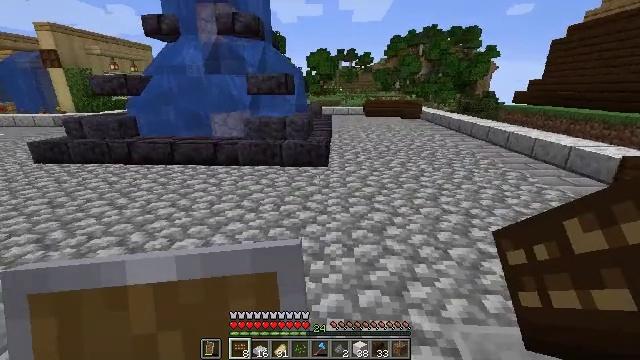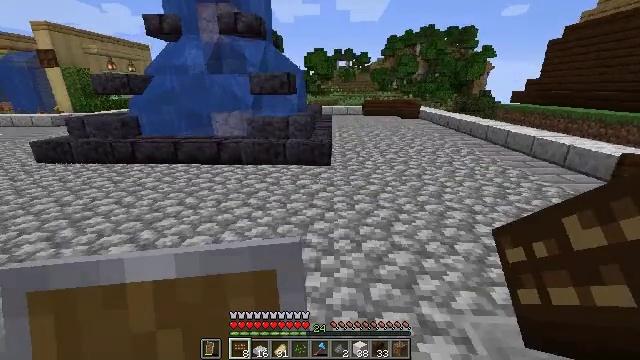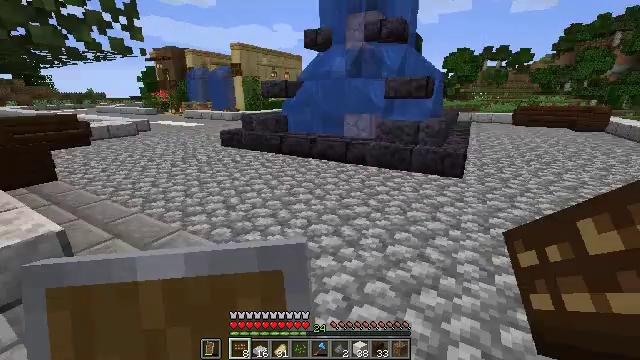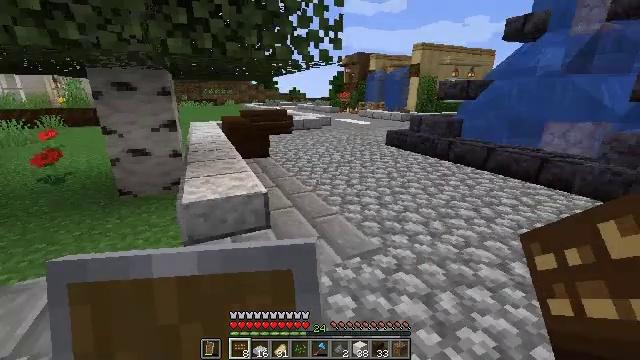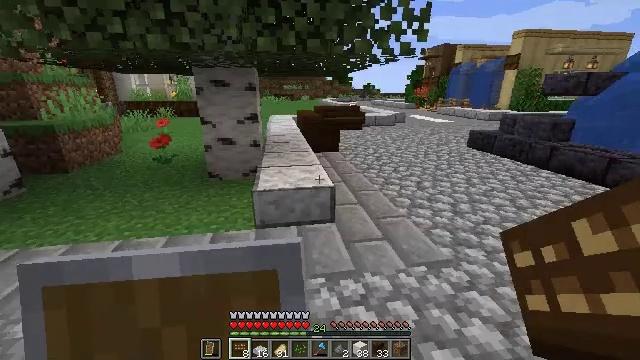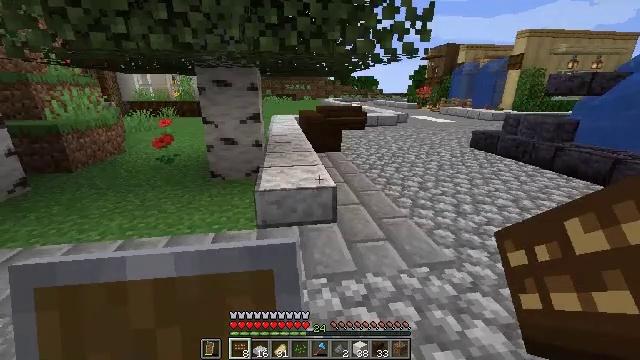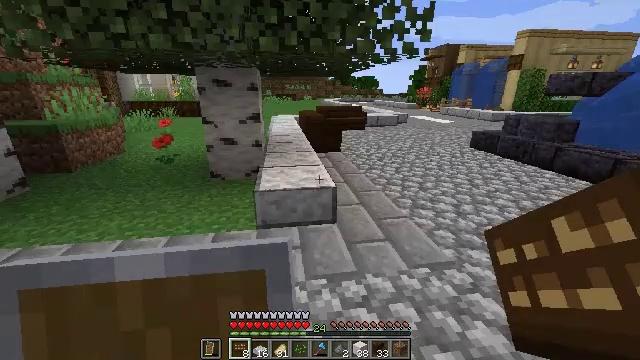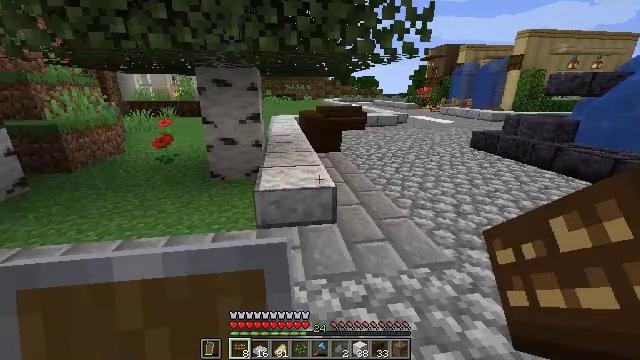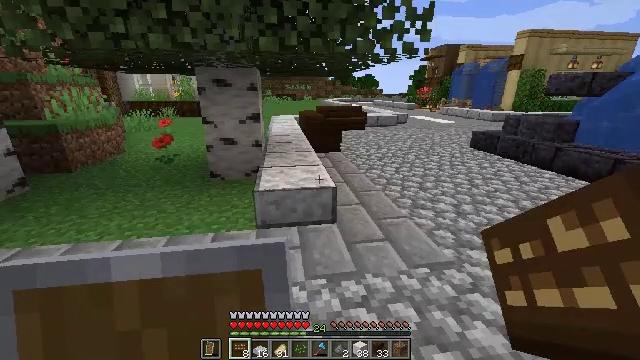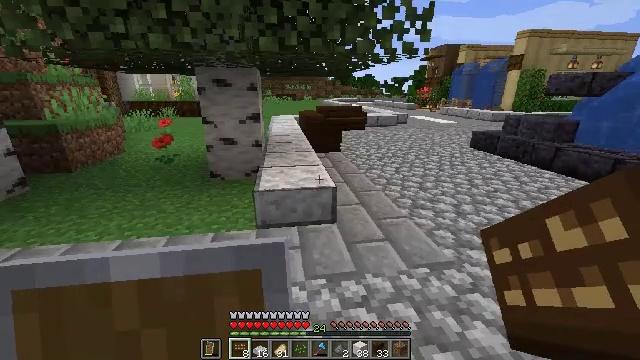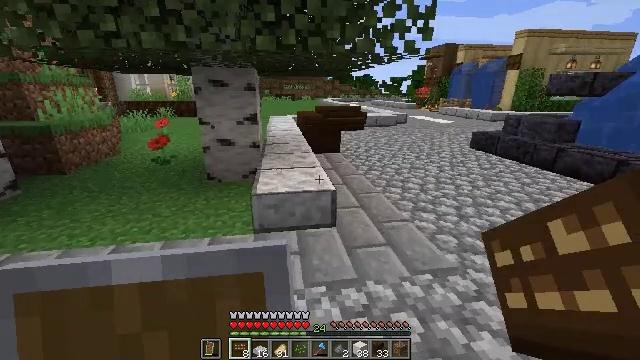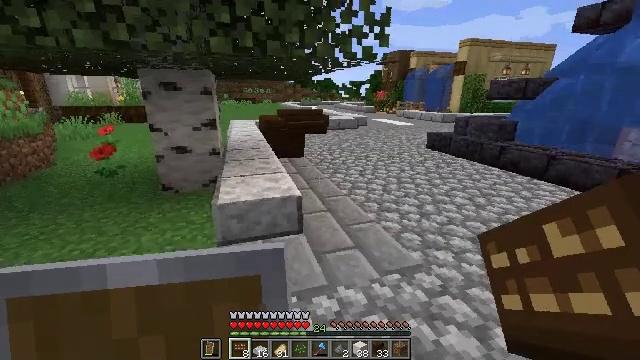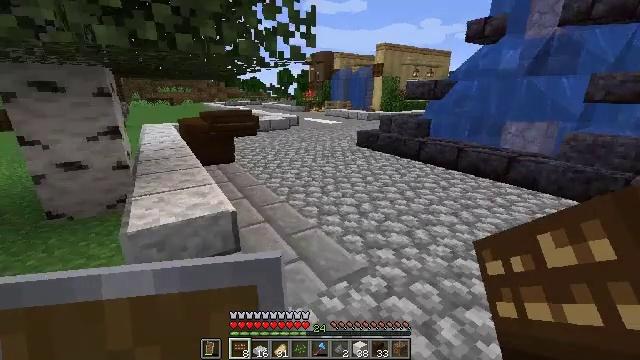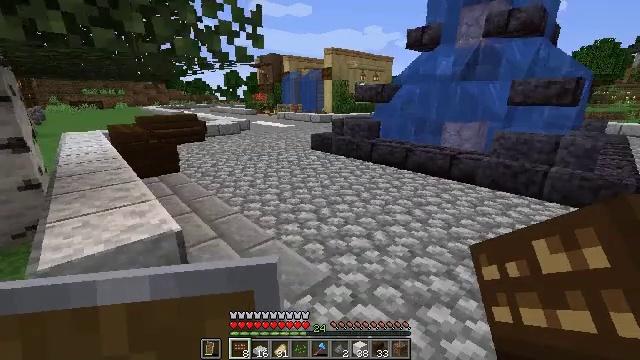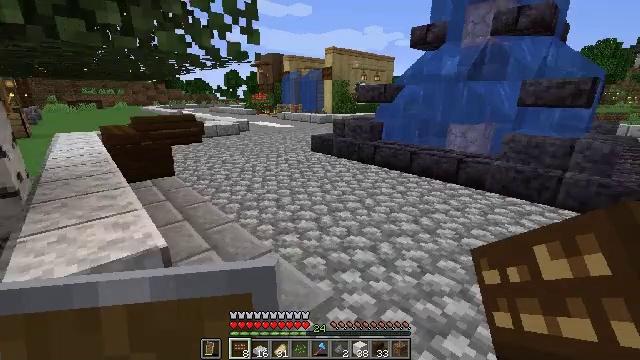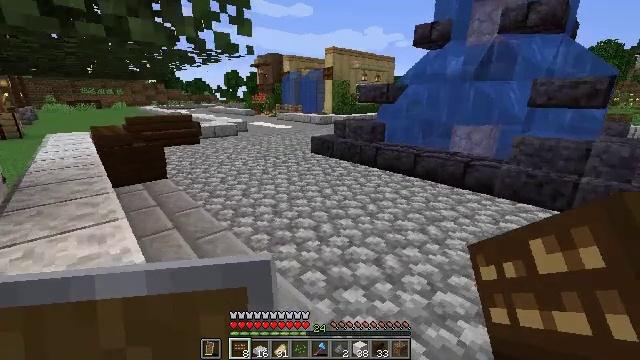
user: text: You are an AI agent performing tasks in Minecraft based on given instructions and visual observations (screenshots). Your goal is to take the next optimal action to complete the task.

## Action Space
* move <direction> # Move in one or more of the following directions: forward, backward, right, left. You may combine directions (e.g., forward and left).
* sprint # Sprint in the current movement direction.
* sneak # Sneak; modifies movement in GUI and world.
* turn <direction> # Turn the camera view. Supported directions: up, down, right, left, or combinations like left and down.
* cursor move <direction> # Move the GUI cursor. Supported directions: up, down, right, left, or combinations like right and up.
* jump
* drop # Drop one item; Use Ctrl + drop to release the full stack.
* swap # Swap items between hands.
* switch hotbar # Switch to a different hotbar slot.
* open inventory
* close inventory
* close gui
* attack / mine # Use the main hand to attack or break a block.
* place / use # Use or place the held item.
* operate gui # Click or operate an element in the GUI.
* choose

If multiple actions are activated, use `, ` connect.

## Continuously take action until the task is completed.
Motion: motion action
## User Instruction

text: Break the polished diorite slab for reuse.
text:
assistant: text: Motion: no_op
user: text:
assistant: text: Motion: turn left
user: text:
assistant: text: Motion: turn left
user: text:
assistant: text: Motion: turn left
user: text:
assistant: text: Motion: no_op
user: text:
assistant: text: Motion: no_op
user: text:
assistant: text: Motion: no_op
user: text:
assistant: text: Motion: no_op
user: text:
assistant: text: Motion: no_op
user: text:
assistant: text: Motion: move forward
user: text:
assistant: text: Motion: move forward, turn right
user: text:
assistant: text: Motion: move forward, turn right
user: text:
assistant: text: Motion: move forward, turn right
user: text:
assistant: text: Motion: move forward
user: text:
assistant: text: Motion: move forward
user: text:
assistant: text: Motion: move forward
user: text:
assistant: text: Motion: move forward
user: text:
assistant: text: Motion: move forward
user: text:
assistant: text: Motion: move forward
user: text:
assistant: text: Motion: move forward
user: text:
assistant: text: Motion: move forward
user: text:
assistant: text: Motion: move forward
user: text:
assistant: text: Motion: move forward
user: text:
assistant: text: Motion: move forward
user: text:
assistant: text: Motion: move forward, turn right
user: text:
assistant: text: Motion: move forward
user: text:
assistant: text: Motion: move forward
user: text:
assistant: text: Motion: move forward
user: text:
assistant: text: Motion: move forward
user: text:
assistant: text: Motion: no_op